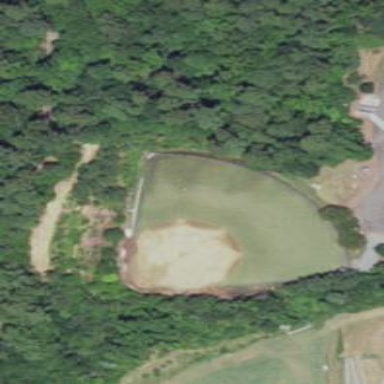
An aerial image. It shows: Softball pitch for leisure and sport activities.